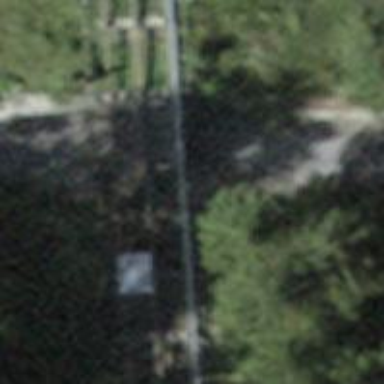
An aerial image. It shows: Funicular railway.